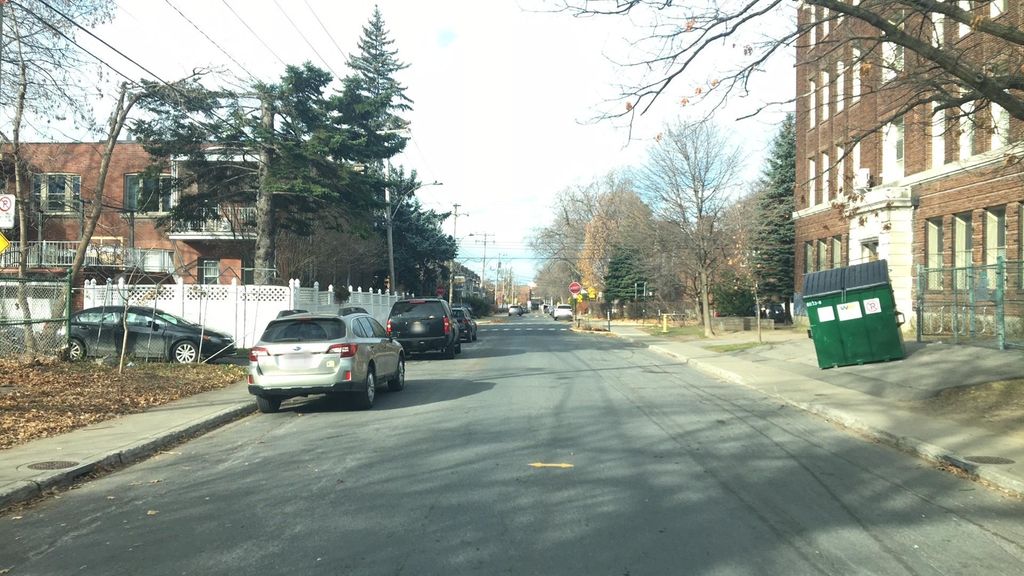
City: montreal